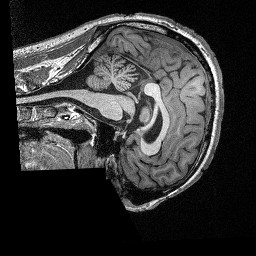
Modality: T1map
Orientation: sagittal